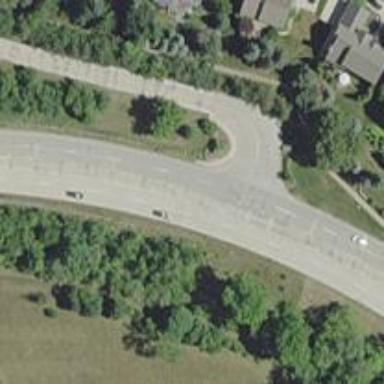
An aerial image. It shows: Secondary road.